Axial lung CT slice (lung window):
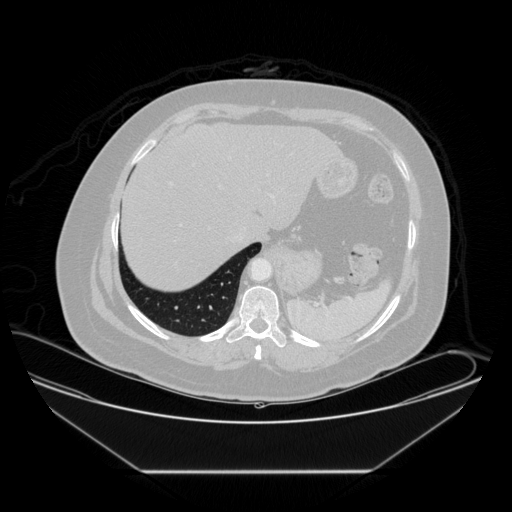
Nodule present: no